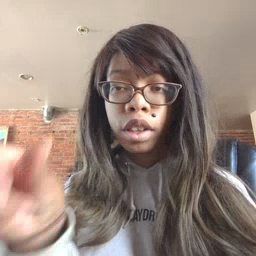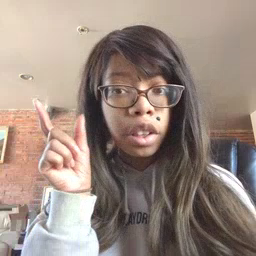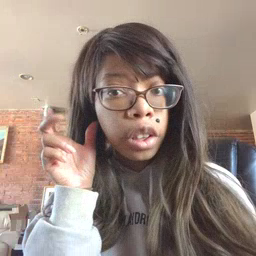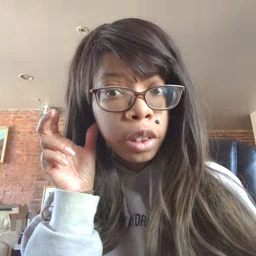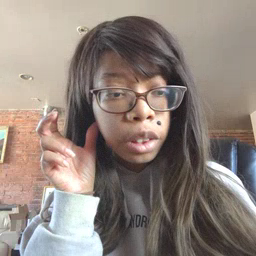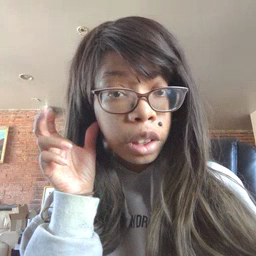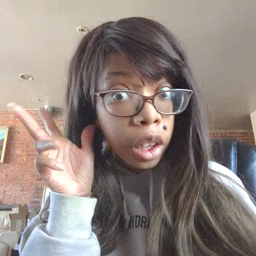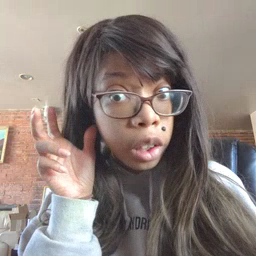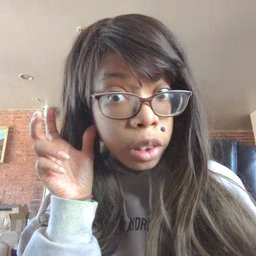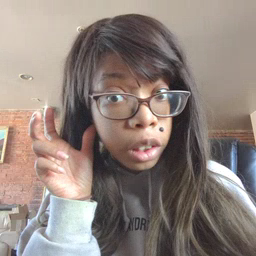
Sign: hear